Field crop: maize
Growth stage: 2
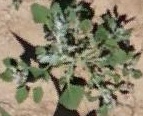
Species: chenopodium